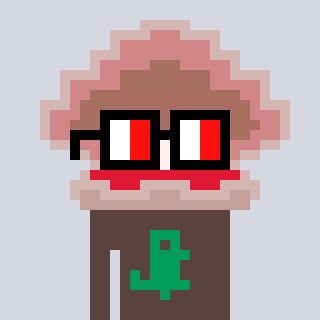
a pixel art character with square glasses with black frames and red eyes, a oyster-shaped head and a darkbrown-colored body on a cool background